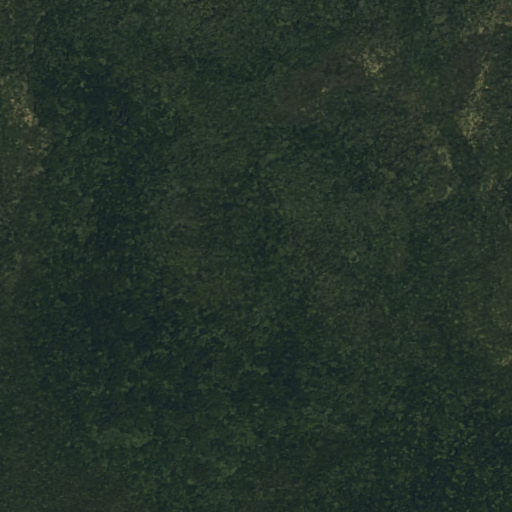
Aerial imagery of mountain in Hawaii named Puu Palailai containing only unknown